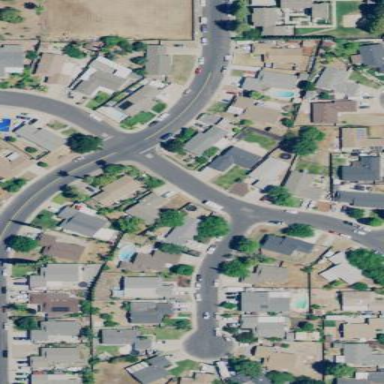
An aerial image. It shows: Residential area composed of single-family homes.